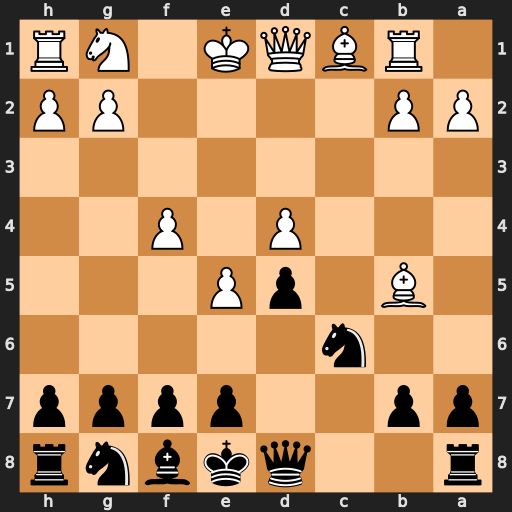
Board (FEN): r2qkbnr/pp2pppp/2n5/1B1pP3/3P1P2/8/PP4PP/1RBQK1NR
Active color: b
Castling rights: Kkq
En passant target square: -
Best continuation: Qa5+ b4 Qxb5